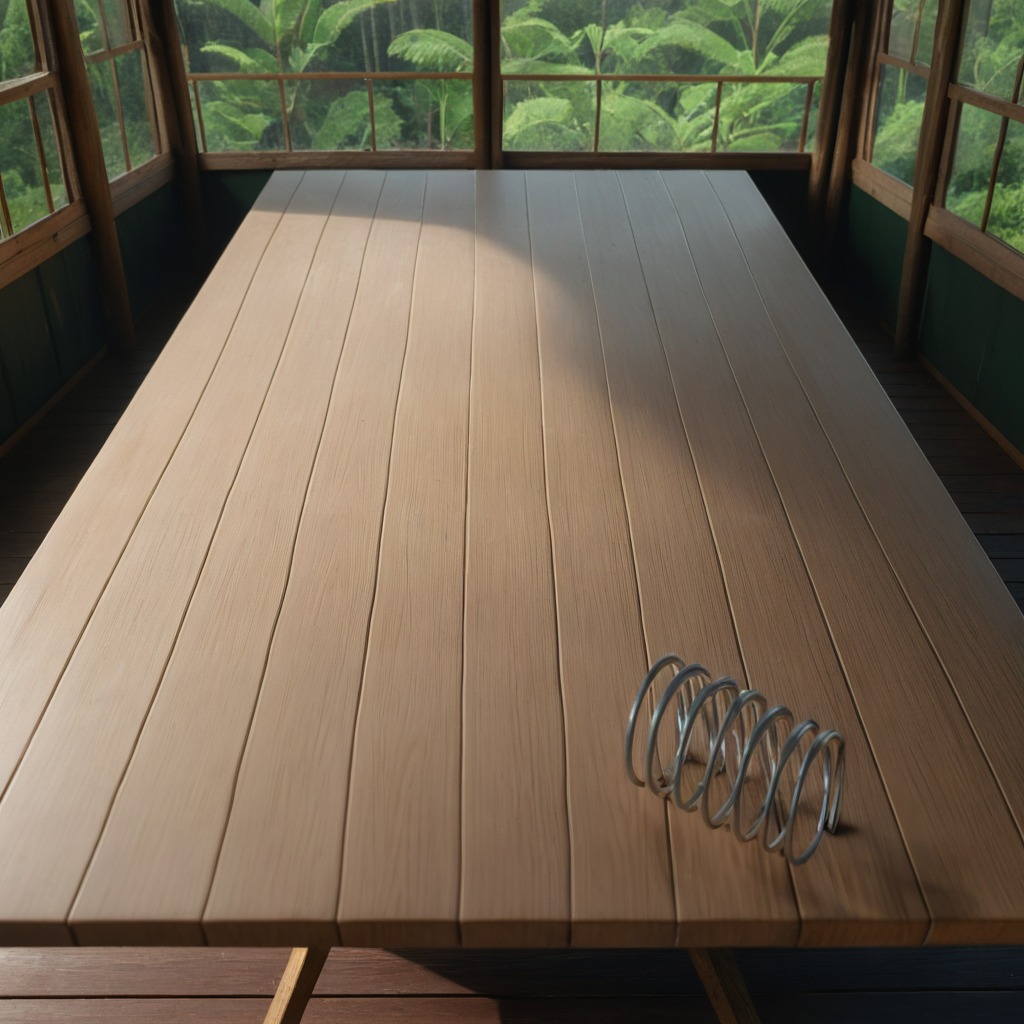
A coiled metal spring lies on a wooden table inside a jungle field workshop tent humid ambient light worn but